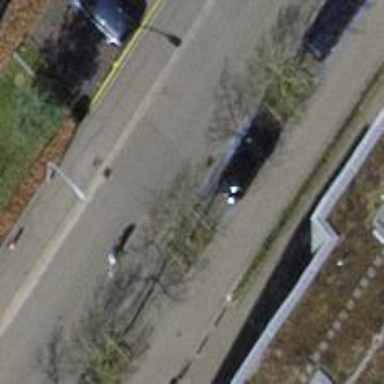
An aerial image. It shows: Avenue lined with trees.